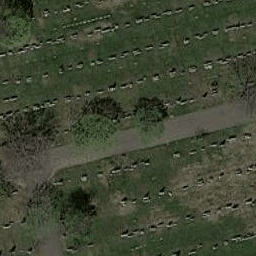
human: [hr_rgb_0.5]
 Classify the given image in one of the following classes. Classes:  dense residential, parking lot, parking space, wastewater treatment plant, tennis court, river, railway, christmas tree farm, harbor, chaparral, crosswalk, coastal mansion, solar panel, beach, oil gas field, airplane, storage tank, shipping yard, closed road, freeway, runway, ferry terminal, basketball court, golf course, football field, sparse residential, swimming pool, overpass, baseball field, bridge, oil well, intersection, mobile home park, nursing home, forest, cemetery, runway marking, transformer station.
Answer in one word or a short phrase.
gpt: cemetery